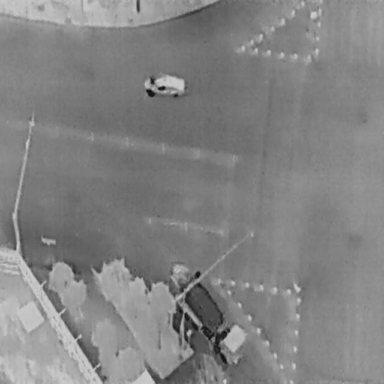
There is a Car in the infrared image.